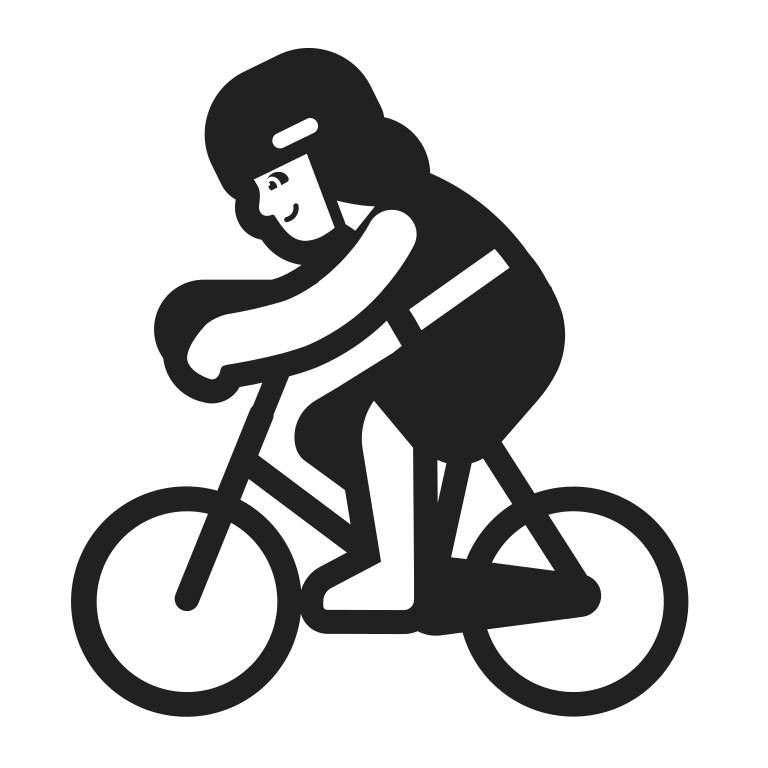
woman biking high contrast default